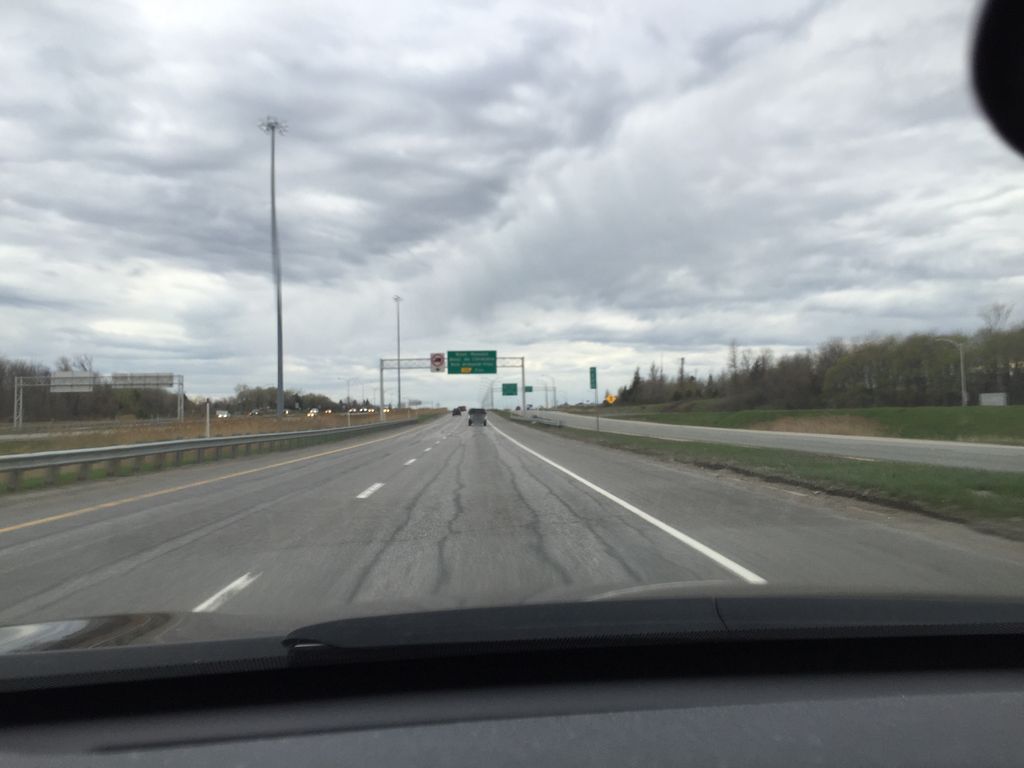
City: quebec_city